Question: I am building an earthquake report app and getting this error. I searched all over Google + Stack OverFlow + udacity forums still didn't find the answer.
the error says String can't be converted into int .But I have used the exact code as mentioned in udacity.

The error says:
> '''
getMagnitudeColor(int) in EarthquakeAdapter cannot be applied to (java.lang.String)
'''
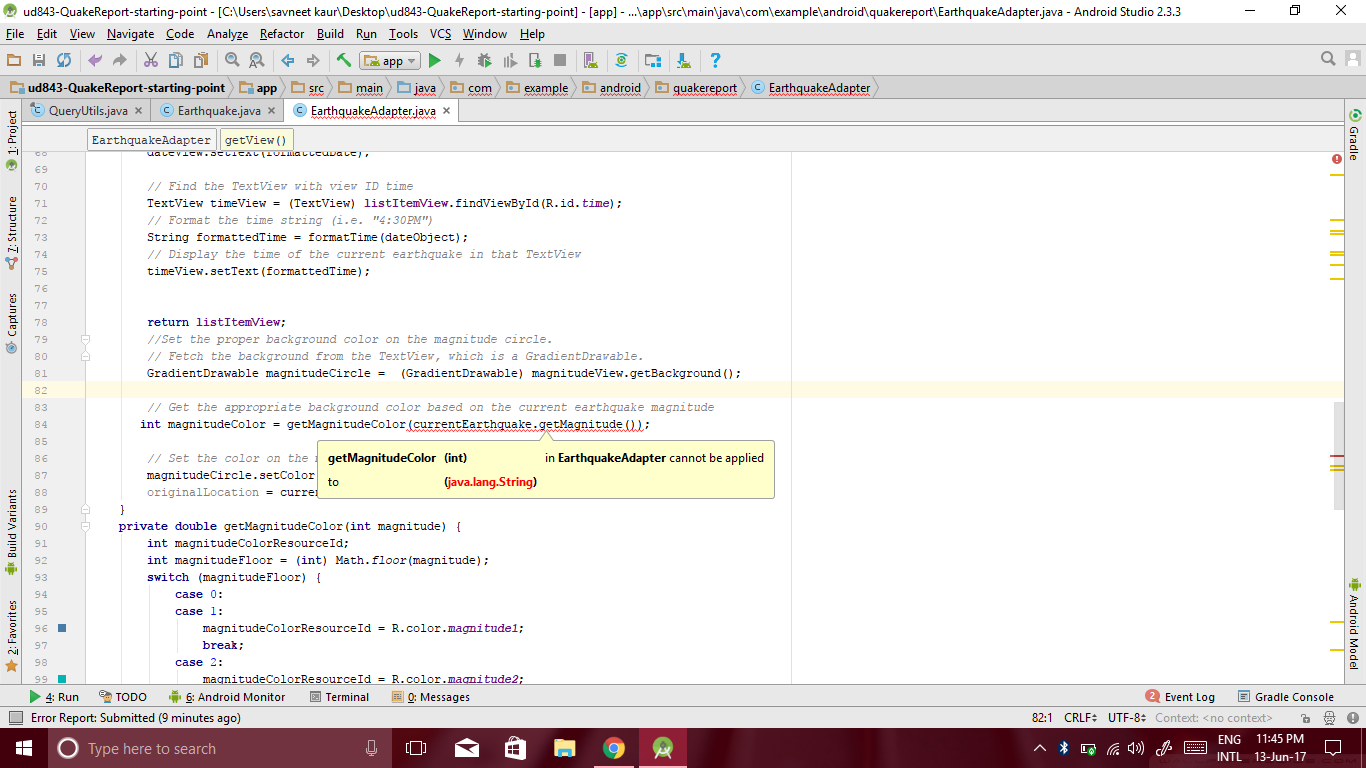
Answer: Is it possibly because the JSON element that you are referencing has the number as a String datatype rather than an Integer? If so, you can fix it with the following:
'''
int magnitudeColor = getMagnitudeColor(Integer.parseInt(currentEarthquake.getMagnitude());
'''